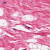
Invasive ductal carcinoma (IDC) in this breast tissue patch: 0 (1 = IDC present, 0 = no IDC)